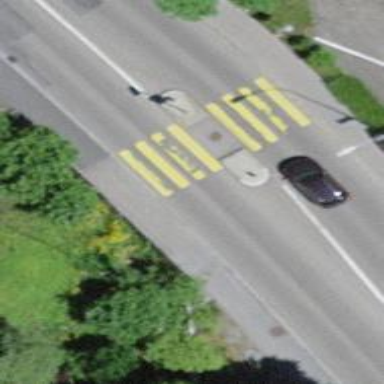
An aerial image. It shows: Zebra crossing on the road.